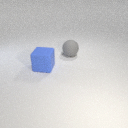
large gray rubber sphere behind large blue rubber cube